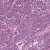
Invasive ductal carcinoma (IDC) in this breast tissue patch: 0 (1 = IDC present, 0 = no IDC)